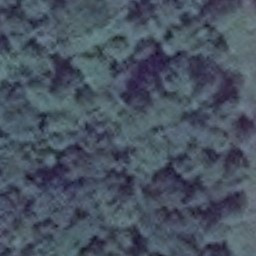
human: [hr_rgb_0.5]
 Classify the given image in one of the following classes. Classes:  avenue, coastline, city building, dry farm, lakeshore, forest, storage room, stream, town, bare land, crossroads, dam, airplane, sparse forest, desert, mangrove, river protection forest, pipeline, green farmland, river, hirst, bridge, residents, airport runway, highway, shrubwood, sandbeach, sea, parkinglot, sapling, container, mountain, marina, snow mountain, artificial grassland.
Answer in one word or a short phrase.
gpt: forest